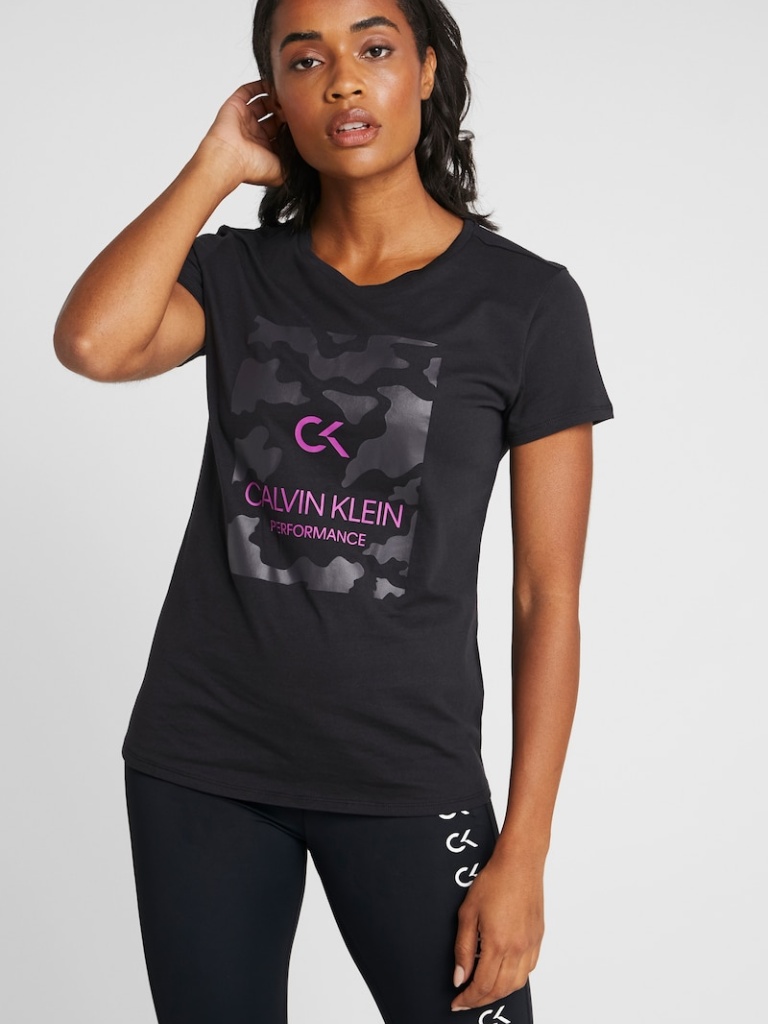
cotton tight short sleeve hip length Untucked crew t-shirt